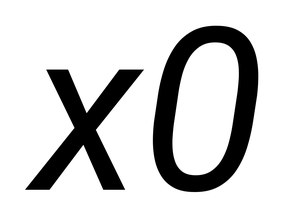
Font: Roboto-Italic_Italic